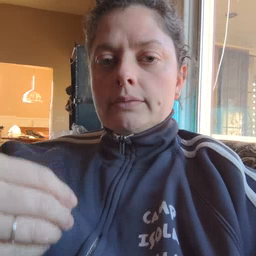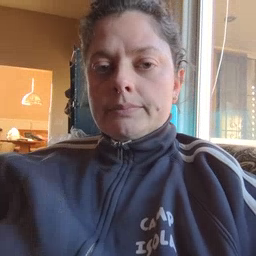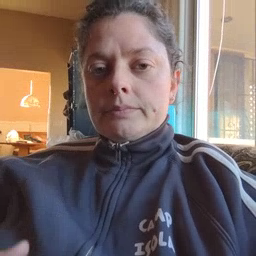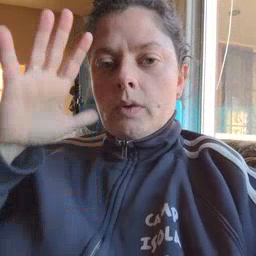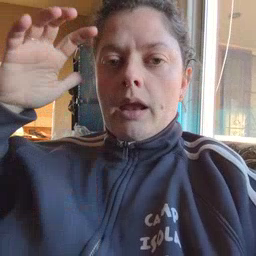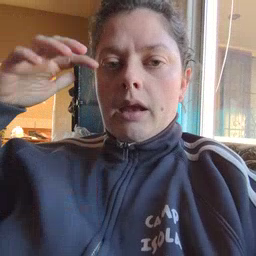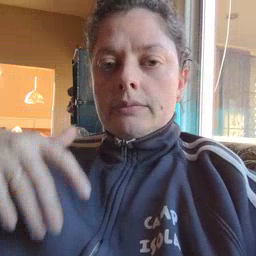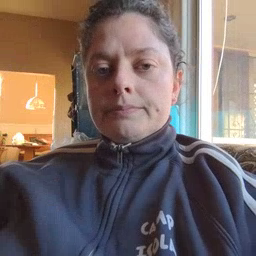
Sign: rain